Interaction volume radius: 5 \u00c5
Interaction volume height: 20 \u00c5
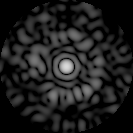
Disorder parameter: 0.8785